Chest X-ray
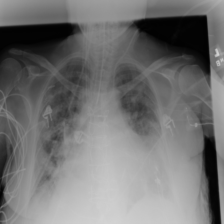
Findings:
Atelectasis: negative
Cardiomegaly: positive
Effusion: negative
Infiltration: negative
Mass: negative
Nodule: negative
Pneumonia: negative
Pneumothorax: negative
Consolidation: negative
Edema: negative
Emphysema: negative
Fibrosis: negative
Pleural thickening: negative
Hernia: negative